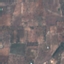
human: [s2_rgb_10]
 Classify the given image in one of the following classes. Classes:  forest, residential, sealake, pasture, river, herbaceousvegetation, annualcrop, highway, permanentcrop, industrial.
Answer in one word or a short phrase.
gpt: PermanentCrop